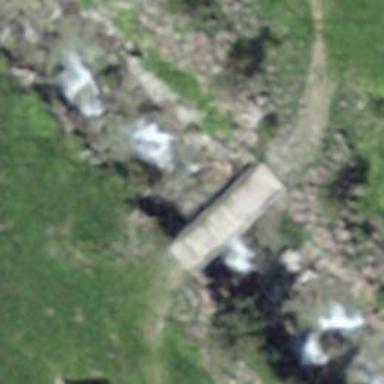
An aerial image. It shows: Path leading to bridge.